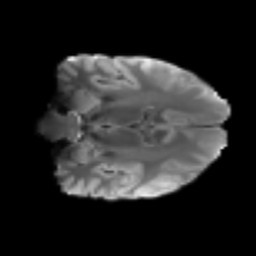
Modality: T2w
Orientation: coronal
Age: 24
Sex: male
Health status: healthy
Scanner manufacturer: siemens
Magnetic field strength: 3 T
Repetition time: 3.6 s
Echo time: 0.092 s